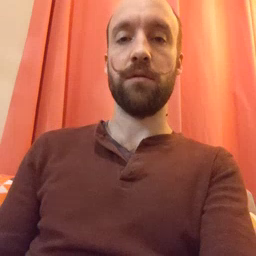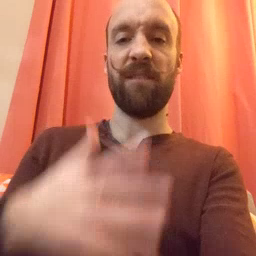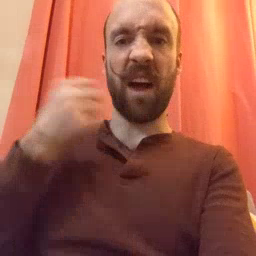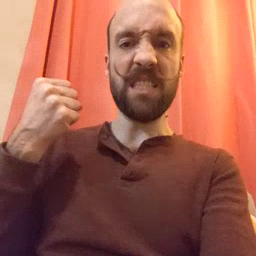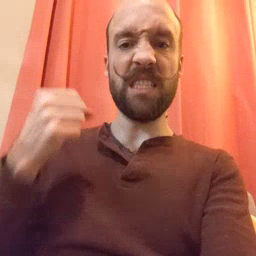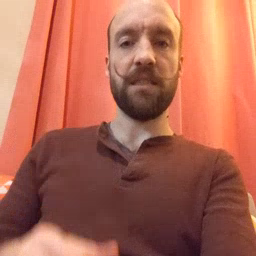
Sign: fast